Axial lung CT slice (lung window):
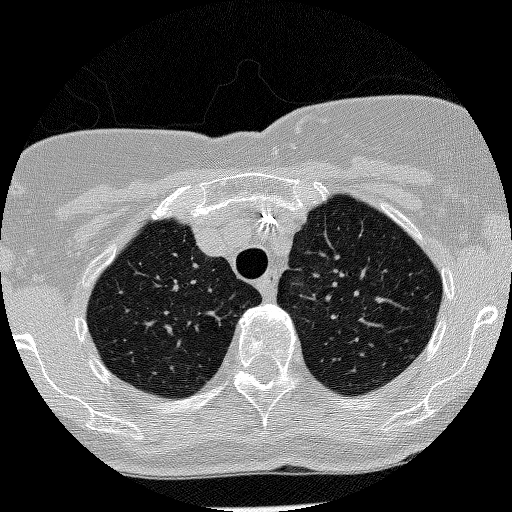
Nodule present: no